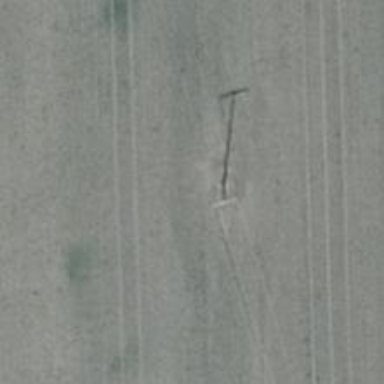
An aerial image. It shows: Power pole.